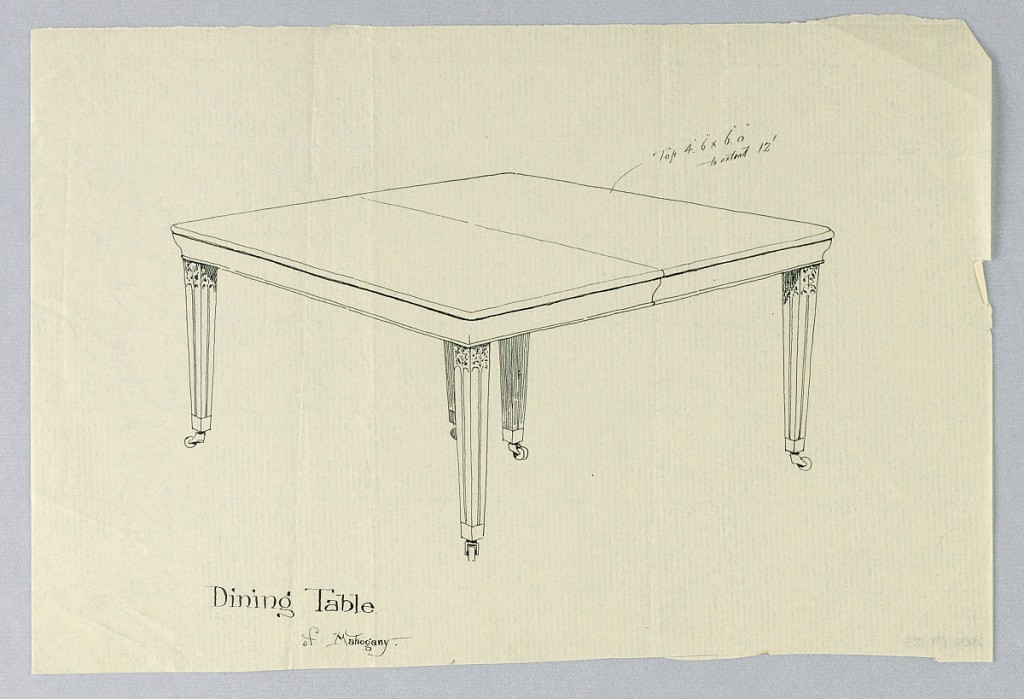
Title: Design for a Six-Legged Rectangular Dining Table of Mahogany
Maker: A.N. Davenport Co.
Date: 1900–05
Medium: Pen and black ink on thin, cream paper
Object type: Drawing
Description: Rectangular molded table top with dividing stretcher center on 6 tapering fluted legs on casters with flute-stops; legs carved at tops.